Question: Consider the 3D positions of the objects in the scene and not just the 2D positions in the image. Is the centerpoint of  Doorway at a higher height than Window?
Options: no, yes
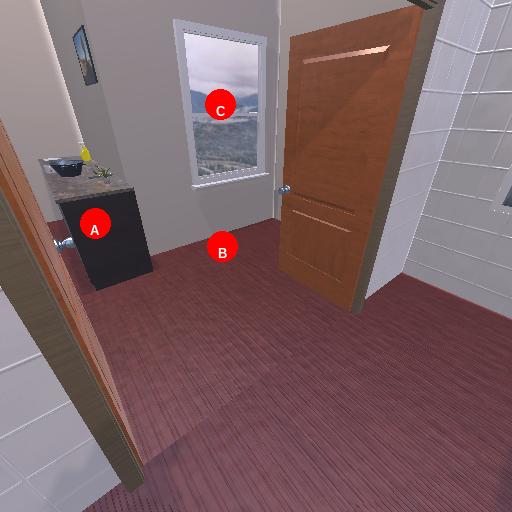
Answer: no